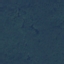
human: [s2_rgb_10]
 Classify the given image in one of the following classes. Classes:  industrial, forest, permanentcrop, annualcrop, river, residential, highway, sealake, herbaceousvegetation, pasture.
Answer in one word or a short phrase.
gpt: Forest